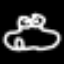
Label: frog